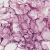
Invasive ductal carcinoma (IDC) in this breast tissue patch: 0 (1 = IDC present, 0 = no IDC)